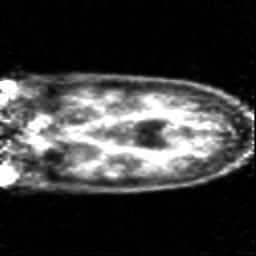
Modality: PET
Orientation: coronal
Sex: female
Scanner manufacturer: siemens